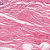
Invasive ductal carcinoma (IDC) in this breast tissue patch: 0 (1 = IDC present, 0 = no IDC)